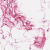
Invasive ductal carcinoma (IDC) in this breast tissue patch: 0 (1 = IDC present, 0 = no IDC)